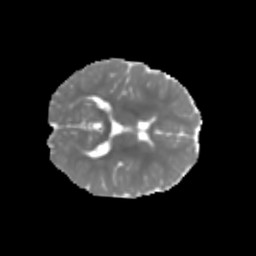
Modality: MD
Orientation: axial
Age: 8
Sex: male
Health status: healthy